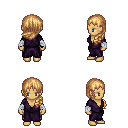
a pixel art fantasy rpg character, female body template, human, tanned skin, purple robe, metal pants, light blonde left-swept hairstyle, white cloth bandages, four views (front, back, left, right), 2x2 character sprite sheet, small pixel art, hard edges, no anti-aliasing